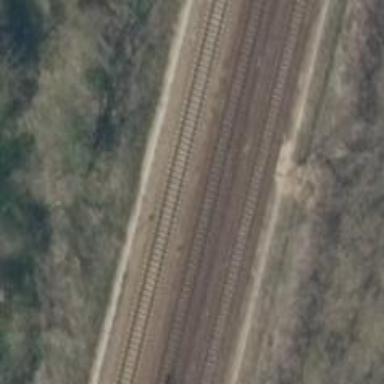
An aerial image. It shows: Railway signal.